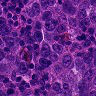
Metastatic tissue present: yes